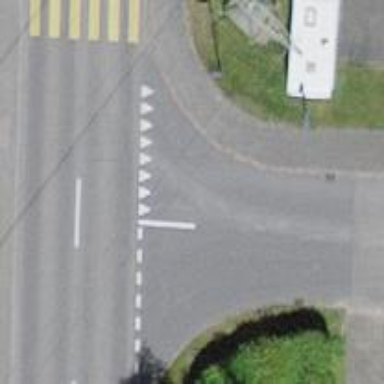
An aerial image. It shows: Road with "give way" sign.